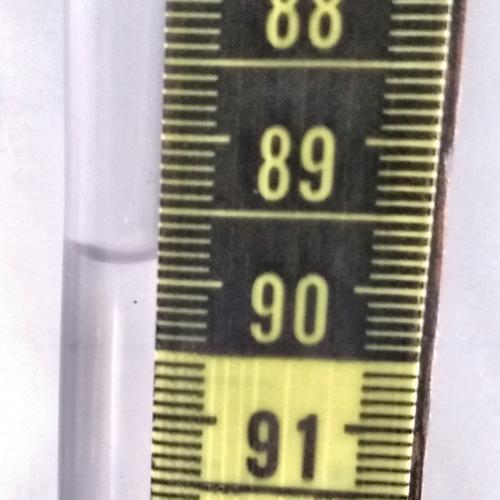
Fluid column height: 89.9 cm